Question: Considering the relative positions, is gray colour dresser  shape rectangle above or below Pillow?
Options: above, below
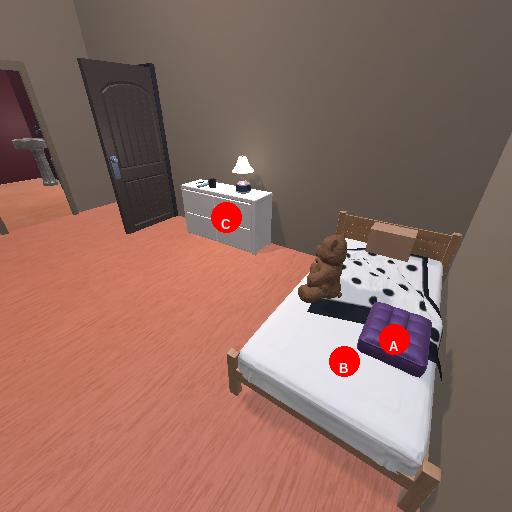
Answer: above